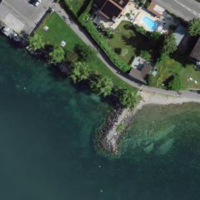
EUNIS habitat code: 14
Species observed at this site:
Passer domesticus
Cygnus olor